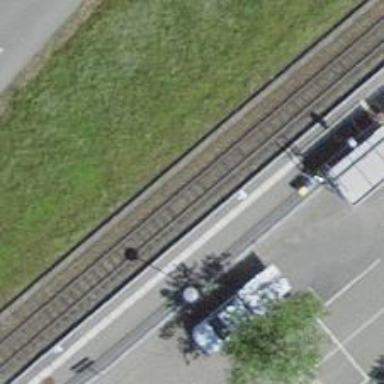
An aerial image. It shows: Stop position for light rail public transport.